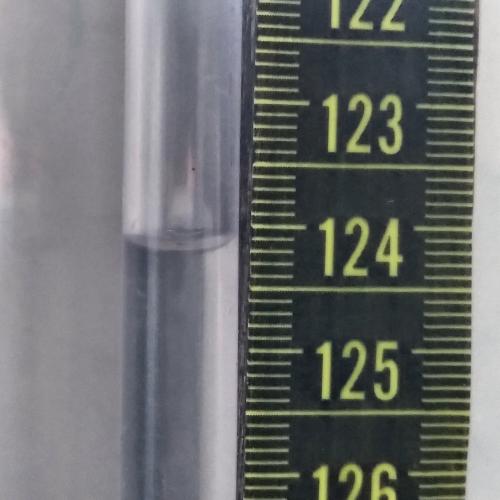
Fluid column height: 124.2 cm